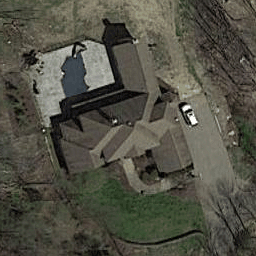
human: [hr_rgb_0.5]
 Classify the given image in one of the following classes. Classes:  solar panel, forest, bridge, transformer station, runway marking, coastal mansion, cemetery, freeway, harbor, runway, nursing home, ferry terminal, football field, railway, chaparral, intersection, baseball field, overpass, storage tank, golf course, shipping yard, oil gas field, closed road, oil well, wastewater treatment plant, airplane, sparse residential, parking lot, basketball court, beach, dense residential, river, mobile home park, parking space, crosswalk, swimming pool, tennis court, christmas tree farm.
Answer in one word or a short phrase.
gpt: sparse residential